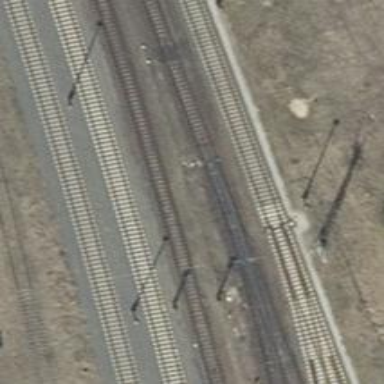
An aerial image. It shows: Railway switch.